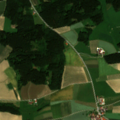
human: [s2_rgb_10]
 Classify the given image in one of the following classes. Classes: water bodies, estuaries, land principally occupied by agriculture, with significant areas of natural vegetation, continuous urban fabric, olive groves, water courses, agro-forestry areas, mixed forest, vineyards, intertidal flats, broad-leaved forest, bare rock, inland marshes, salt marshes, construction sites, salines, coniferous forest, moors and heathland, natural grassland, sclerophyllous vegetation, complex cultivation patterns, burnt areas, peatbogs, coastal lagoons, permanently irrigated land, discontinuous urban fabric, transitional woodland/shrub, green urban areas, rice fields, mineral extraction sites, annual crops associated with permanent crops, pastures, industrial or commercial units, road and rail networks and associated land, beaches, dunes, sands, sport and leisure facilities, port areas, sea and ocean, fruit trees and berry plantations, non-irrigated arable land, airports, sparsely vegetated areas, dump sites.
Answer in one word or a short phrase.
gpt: non-irrigated arable land, pastures, land principally occupied by agriculture, with significant areas of natural vegetation, coniferous forest